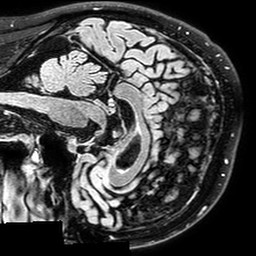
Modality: T2w
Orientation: sagittal
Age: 35
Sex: male
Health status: healthy
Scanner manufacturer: philips
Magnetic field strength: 3 T
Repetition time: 5 s
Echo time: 0.2884 s